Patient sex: F
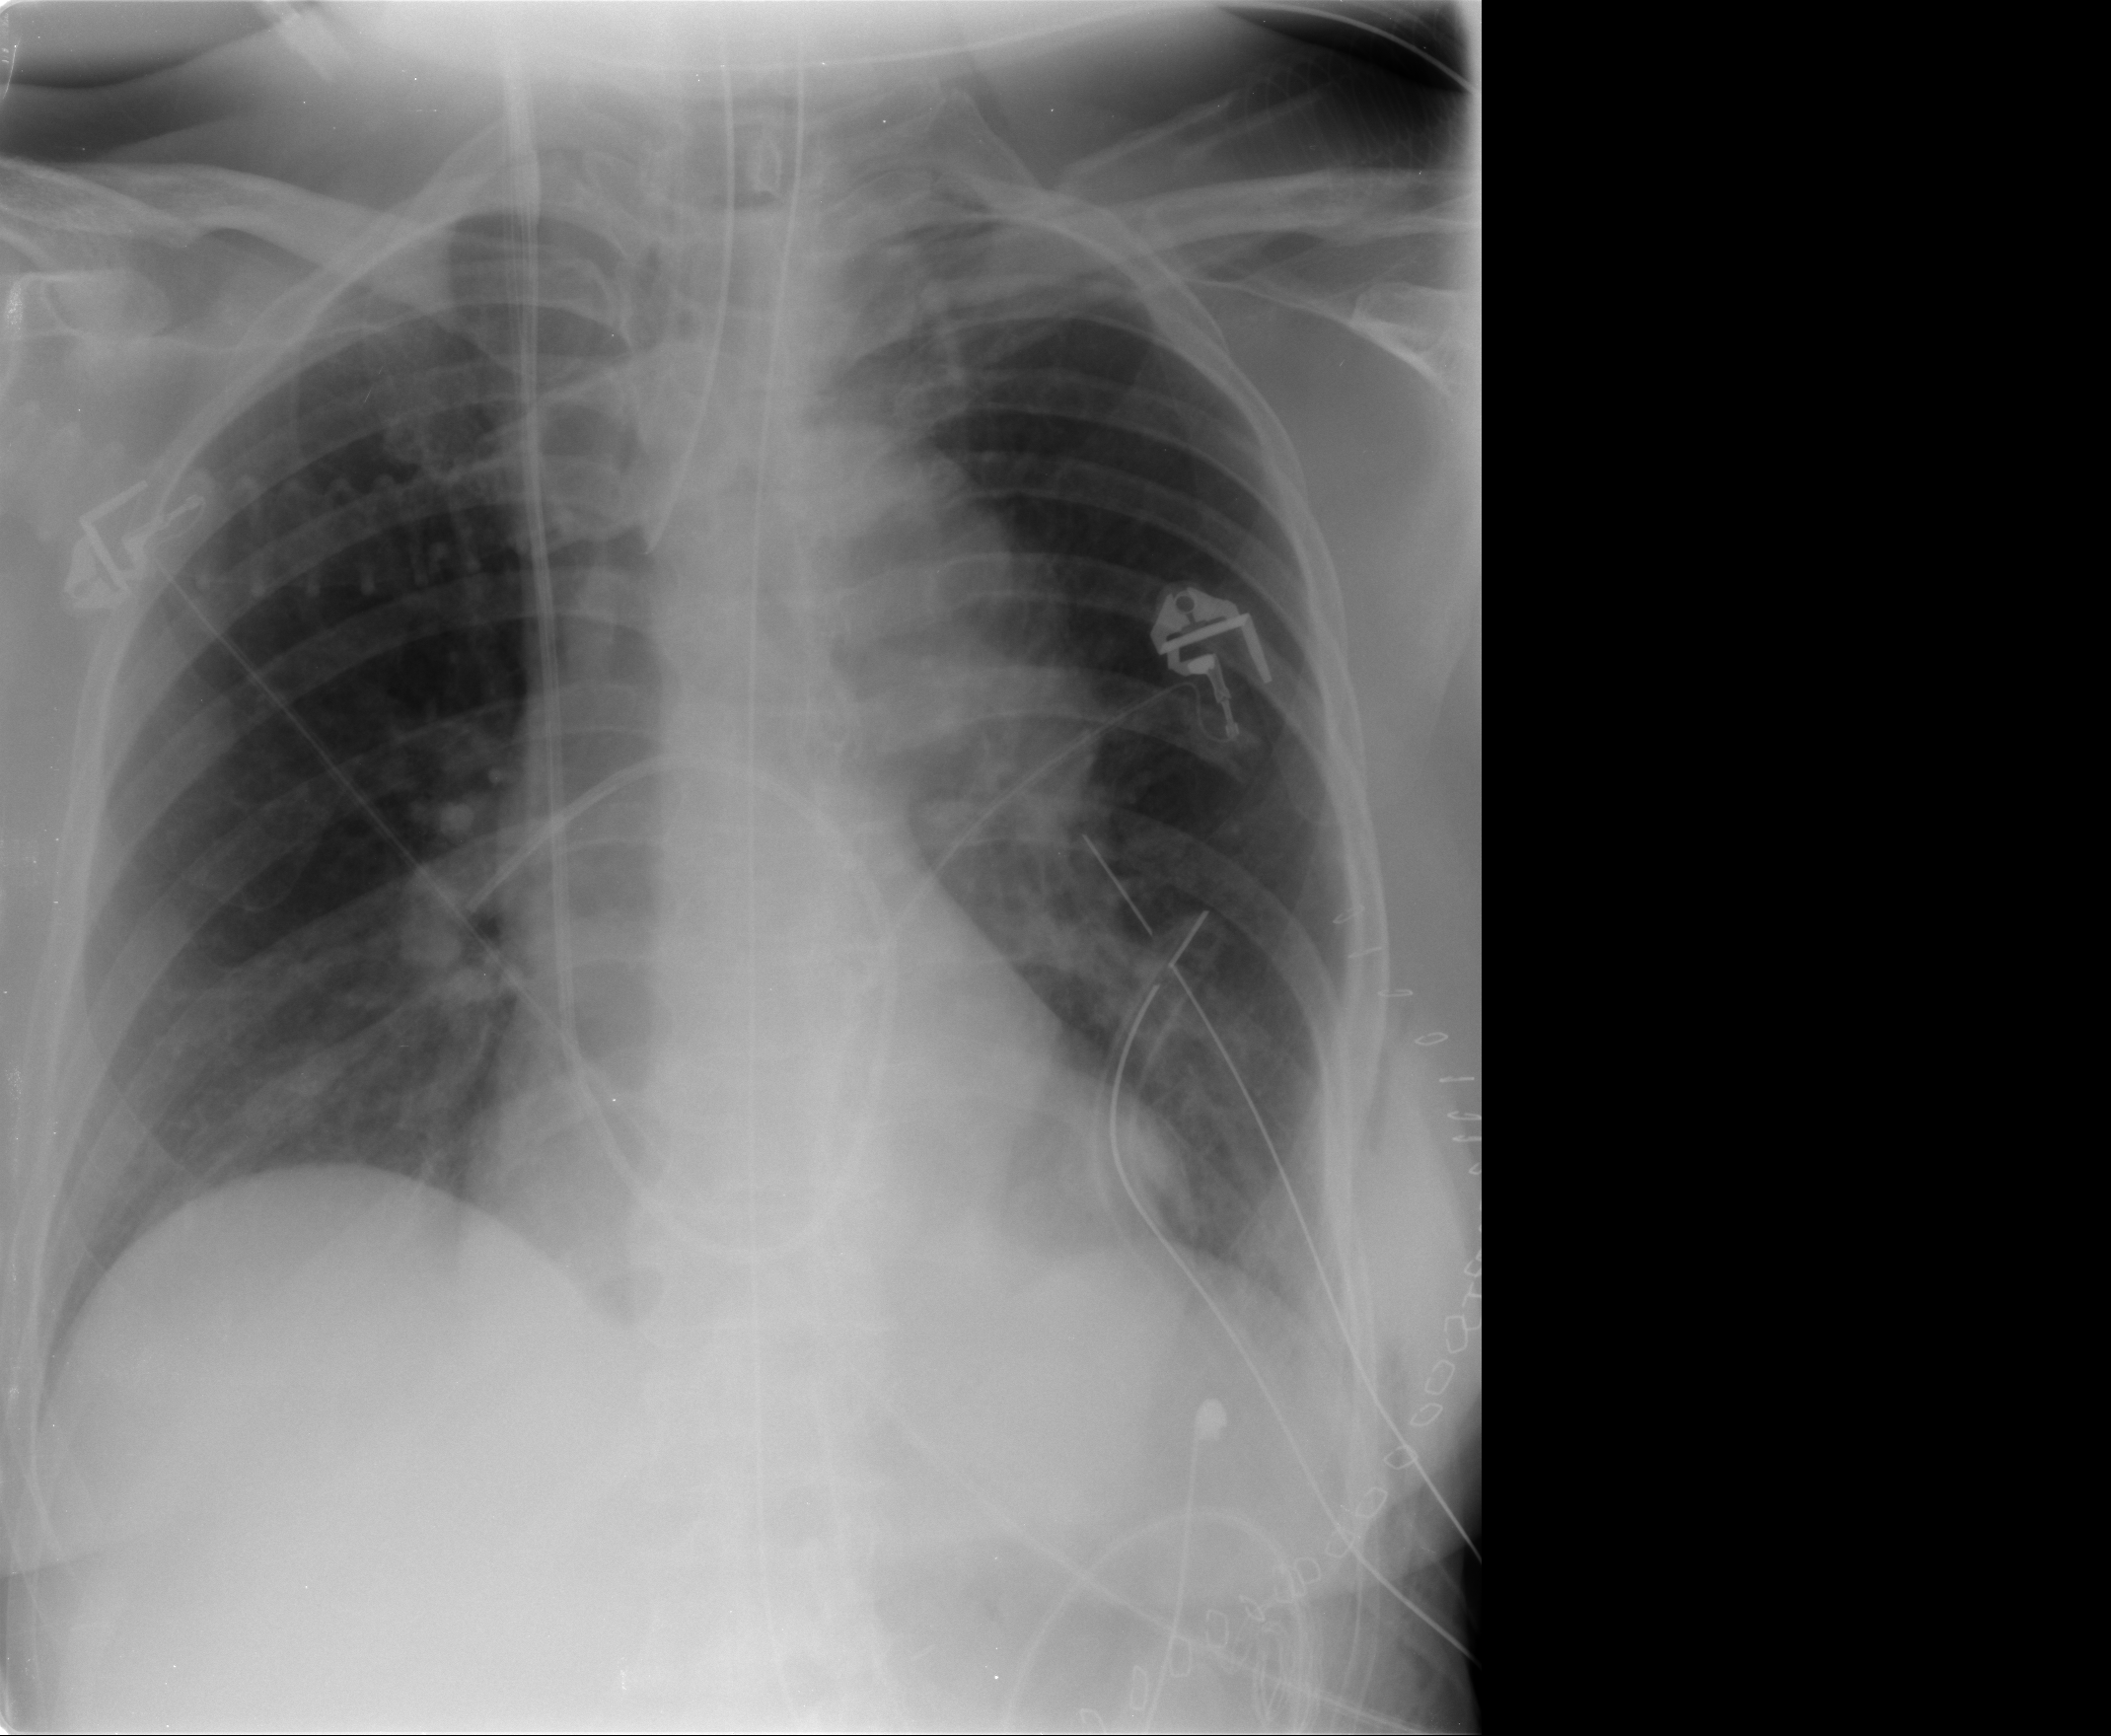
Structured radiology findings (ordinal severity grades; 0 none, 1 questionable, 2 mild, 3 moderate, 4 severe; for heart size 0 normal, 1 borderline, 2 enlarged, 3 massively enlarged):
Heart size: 2
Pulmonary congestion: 0
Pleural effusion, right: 0
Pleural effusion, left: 0
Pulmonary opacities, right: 0
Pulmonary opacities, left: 0
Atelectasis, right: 2
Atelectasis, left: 2